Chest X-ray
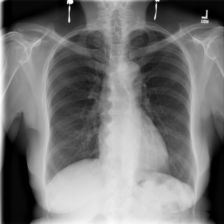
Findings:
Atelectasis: negative
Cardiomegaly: negative
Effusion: negative
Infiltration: negative
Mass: negative
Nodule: negative
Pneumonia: negative
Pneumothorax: negative
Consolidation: negative
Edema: negative
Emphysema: negative
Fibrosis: negative
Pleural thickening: negative
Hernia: negative